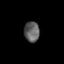
Tissue: prostate
Cell type: T cells
Senescence score: 0.7361
Nuclear area (px): 310
Mean DAPI intensity: 93.884